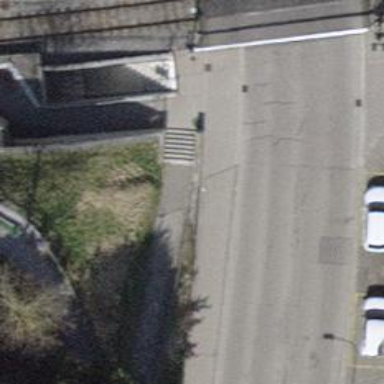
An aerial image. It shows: Concrete steps.